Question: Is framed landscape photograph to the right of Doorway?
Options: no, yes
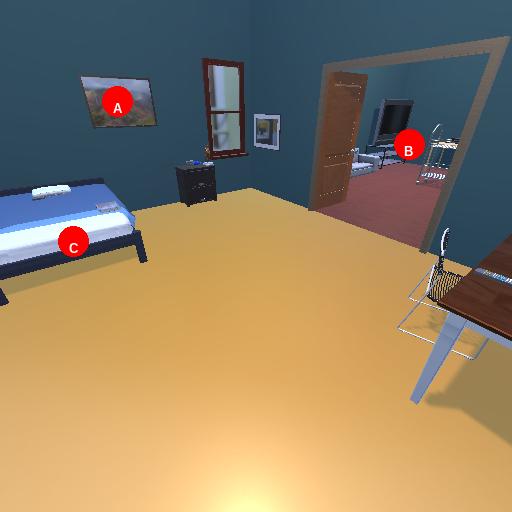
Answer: no